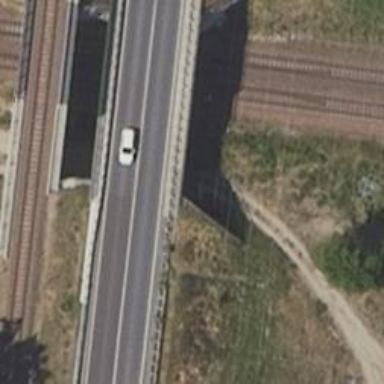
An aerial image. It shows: Asphalt road bridge for motor vehicles at the primary highway level.